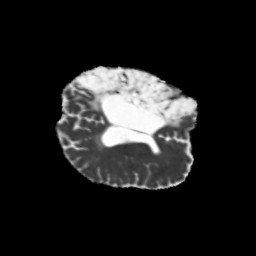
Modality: MD
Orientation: axial
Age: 48
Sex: male
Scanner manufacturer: siemens
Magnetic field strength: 3 T
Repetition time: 5.25 s
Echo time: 0.08 s